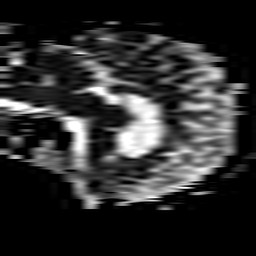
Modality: ADC
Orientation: sagittal
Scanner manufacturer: philips
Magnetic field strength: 3 T
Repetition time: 3.078 s
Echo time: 0.076 s